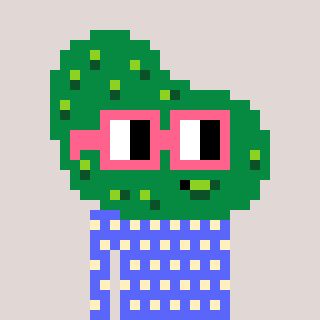
a pixel art character with square pink glasses, a pickle-shaped head and a purple-colored body on a warm background